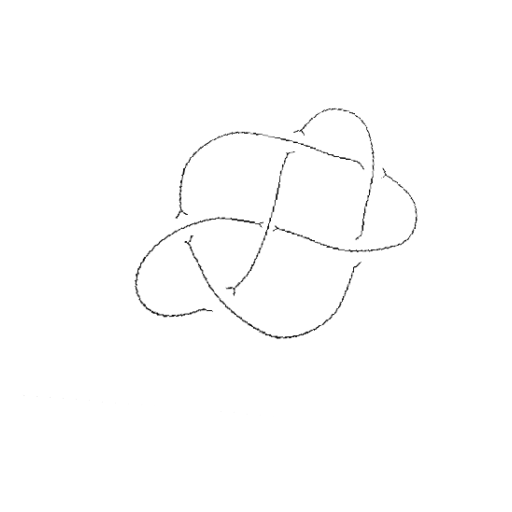
Crossing number: 6